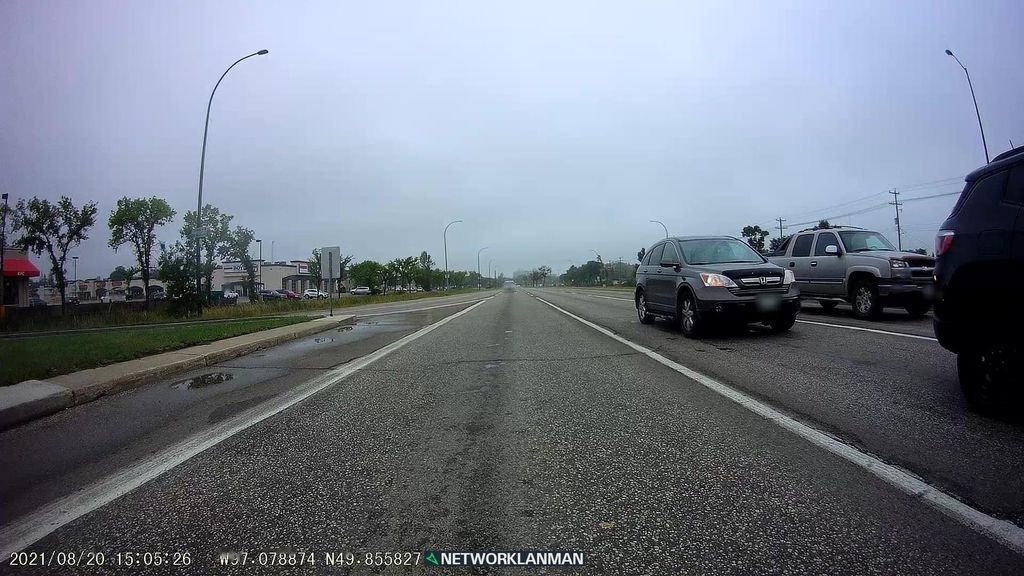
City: winnipeg